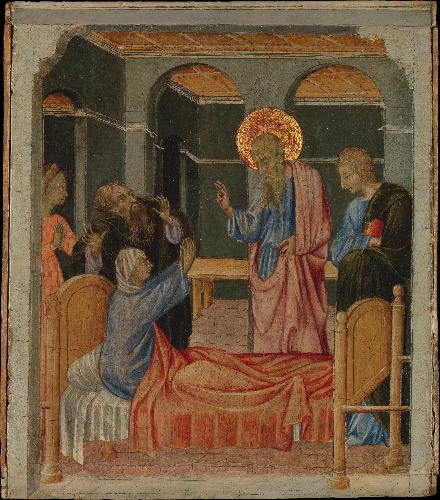
Title: Saint John the Evangelist Raises Drusiana
Artist: Giovanni di Paolo (Giovanni di Paolo di Grazia)
Artist bio: Italian, Siena 1398–1482 Siena
Date: ca. 1460
Object type: Painting
Classification: Paintings
Medium: Tempera and gold on wood
Dimensions: Overall: 9 3/8 × 8 7/8 in. (23.8 × 22.5 cm)
Department: Robert Lehman Collection
Credit line: Robert Lehman Collection, 1975
Accession year: 1975
Repository: Metropolitan Museum of Art, New York, NY
Tags: Women|Beds|Saint John the Evangelist